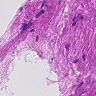
Metastatic tissue present: no